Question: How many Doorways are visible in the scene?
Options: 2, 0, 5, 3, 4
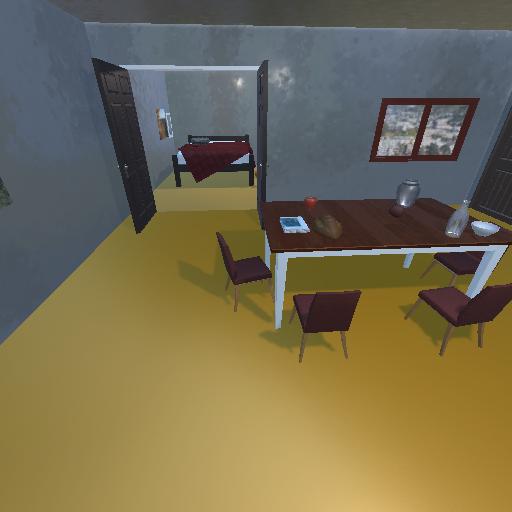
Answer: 2